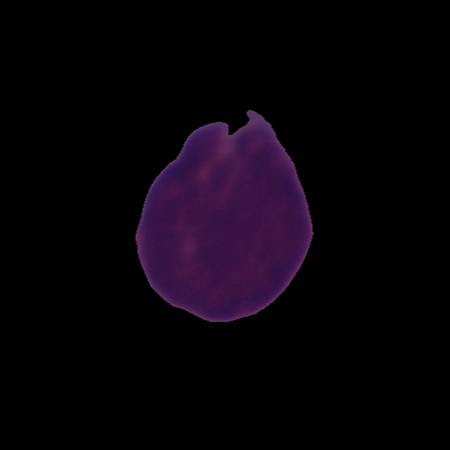
Label: cancer